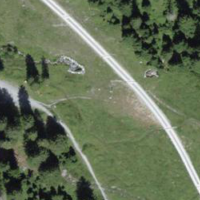
EUNIS habitat code: 24
Species observed at this site:
Dryas octopetala